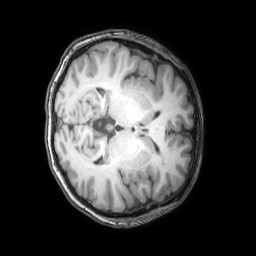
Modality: T1w
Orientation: axial
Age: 44
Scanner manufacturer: philips
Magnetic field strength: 3 T
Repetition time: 0.007 s
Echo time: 0.003501 s